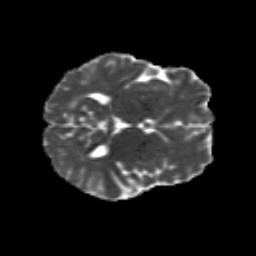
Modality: MD
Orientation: axial
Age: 24
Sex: female
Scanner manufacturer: siemens
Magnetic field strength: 3 T
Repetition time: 8.8 s
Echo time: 0.085 s